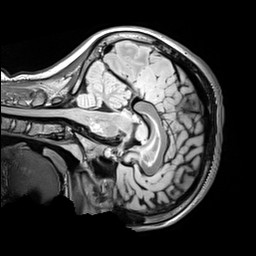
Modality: FLAIR
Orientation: sagittal
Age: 14
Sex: female
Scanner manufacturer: siemens
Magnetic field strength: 3 T
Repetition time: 5 s
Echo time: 0.388 s